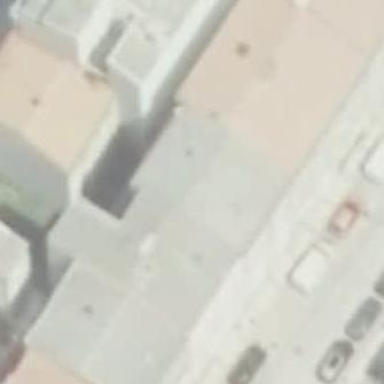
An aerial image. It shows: Part of building.